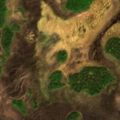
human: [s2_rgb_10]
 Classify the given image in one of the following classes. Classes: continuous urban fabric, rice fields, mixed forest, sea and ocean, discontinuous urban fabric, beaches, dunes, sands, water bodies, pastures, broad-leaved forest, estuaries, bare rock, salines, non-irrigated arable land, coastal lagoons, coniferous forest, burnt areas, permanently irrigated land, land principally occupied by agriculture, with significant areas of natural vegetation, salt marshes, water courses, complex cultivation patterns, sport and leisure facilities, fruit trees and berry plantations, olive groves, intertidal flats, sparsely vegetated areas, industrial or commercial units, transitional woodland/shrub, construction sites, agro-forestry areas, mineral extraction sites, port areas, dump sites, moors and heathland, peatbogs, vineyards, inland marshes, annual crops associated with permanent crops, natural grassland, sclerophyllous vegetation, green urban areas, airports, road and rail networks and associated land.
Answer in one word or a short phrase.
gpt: coniferous forest, peatbogs